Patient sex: M
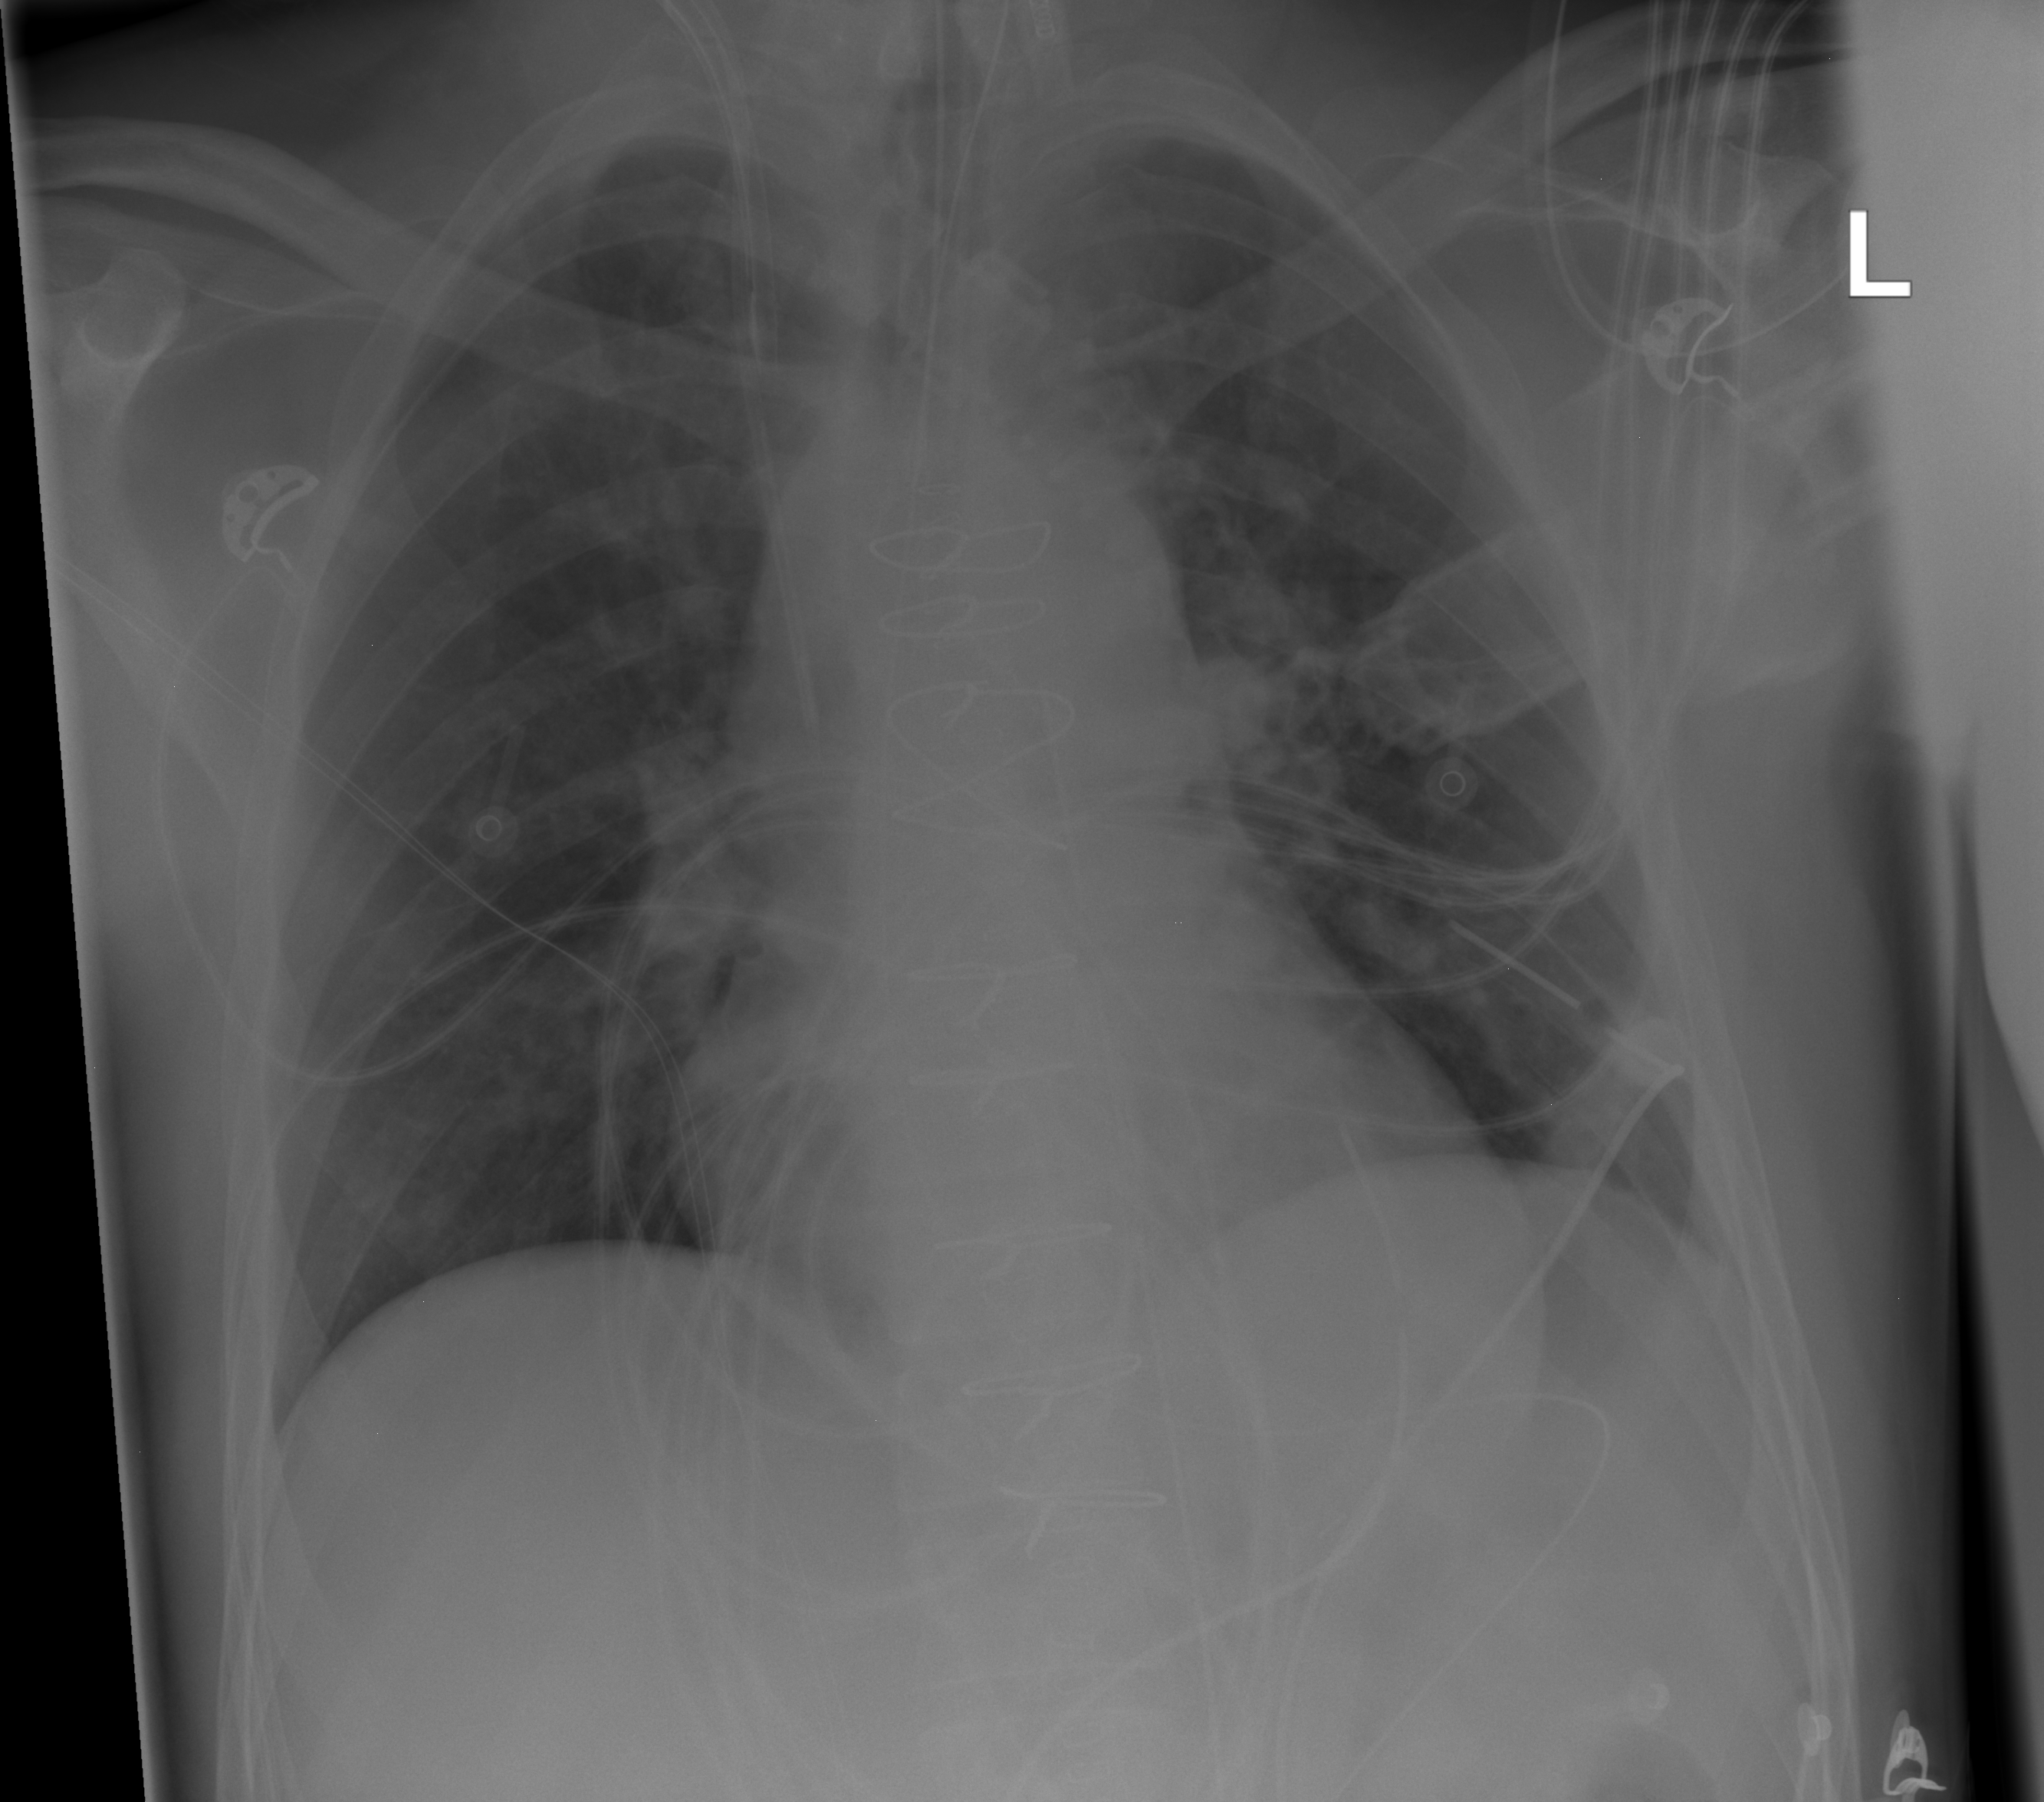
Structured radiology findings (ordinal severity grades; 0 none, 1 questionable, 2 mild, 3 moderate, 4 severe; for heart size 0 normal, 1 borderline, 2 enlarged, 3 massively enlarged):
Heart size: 0
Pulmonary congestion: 2
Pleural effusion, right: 0
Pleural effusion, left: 0
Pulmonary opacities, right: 0
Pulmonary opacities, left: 0
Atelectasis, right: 0
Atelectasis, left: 0